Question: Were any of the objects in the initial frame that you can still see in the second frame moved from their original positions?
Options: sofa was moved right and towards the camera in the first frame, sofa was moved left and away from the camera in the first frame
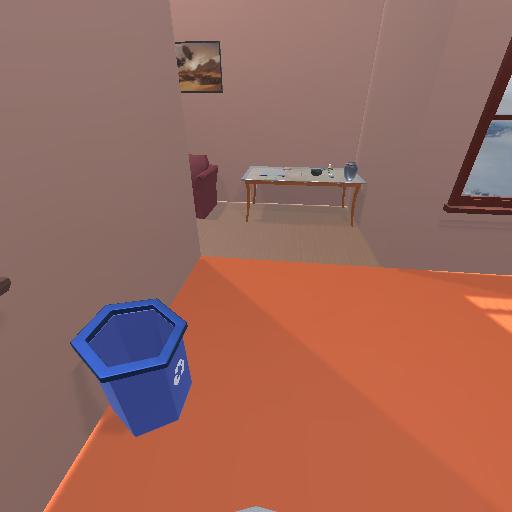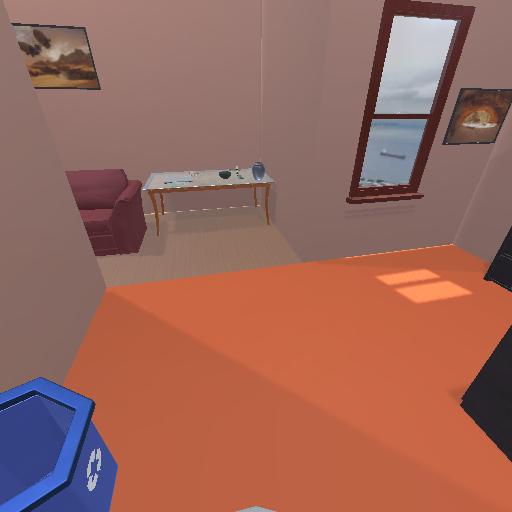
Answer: sofa was moved right and towards the camera in the first frame